Interaction volume radius: 5 \u00c5
Interaction volume height: 10 \u00c5
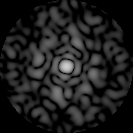
Disorder parameter: 0.8002